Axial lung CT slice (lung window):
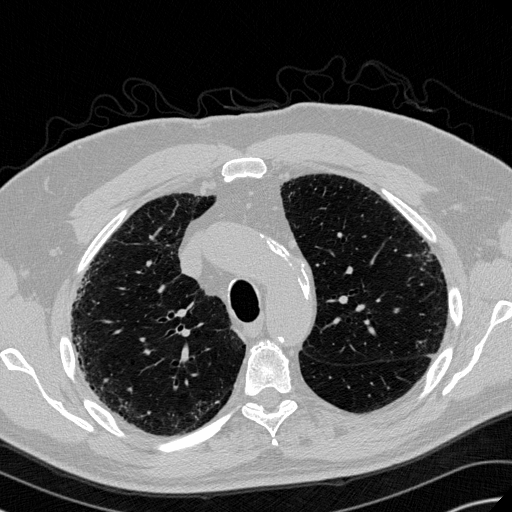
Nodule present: no